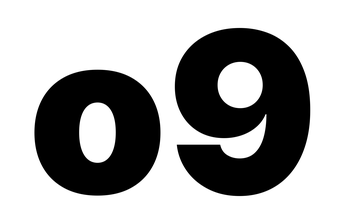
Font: Inter_Black